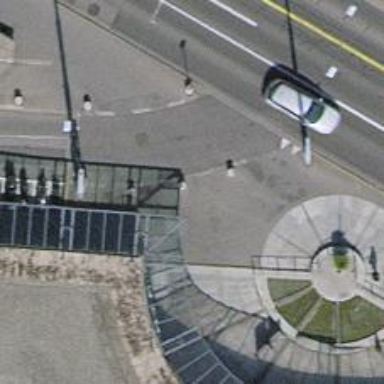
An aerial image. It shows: Bollard.